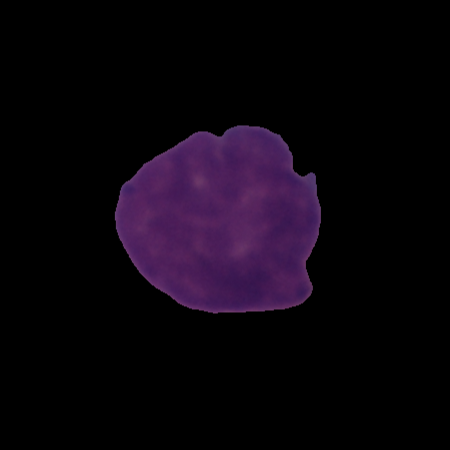
Label: cancer